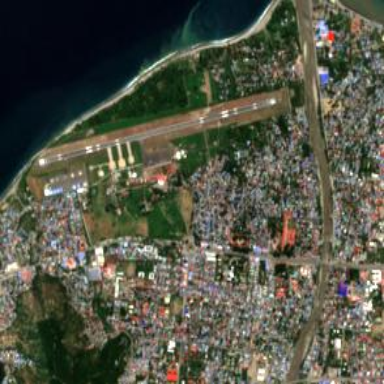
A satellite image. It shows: International aerodrome airport.